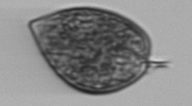
Label: Prorocentrum_micans